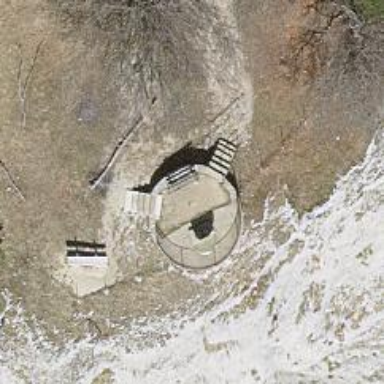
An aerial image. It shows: Bench.